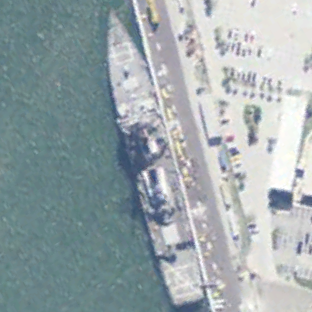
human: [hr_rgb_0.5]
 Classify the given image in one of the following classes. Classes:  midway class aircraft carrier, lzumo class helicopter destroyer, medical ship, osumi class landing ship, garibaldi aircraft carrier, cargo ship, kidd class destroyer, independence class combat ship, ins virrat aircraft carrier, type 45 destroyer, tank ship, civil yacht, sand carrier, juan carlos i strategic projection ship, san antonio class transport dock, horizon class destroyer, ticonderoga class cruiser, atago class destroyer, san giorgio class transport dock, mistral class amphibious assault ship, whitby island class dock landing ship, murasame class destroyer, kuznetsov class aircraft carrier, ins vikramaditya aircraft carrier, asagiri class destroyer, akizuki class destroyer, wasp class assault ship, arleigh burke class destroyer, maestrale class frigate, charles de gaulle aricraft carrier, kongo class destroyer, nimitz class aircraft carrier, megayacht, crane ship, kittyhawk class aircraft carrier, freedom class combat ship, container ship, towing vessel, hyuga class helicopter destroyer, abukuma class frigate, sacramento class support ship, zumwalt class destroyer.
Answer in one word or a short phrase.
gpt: Arleigh Burke class destroyer